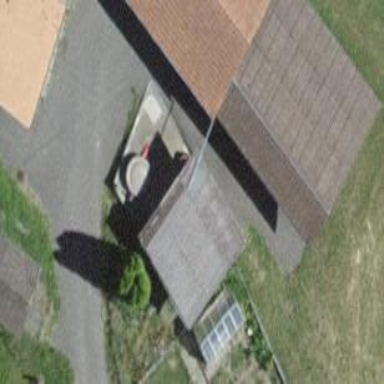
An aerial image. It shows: Sty building.